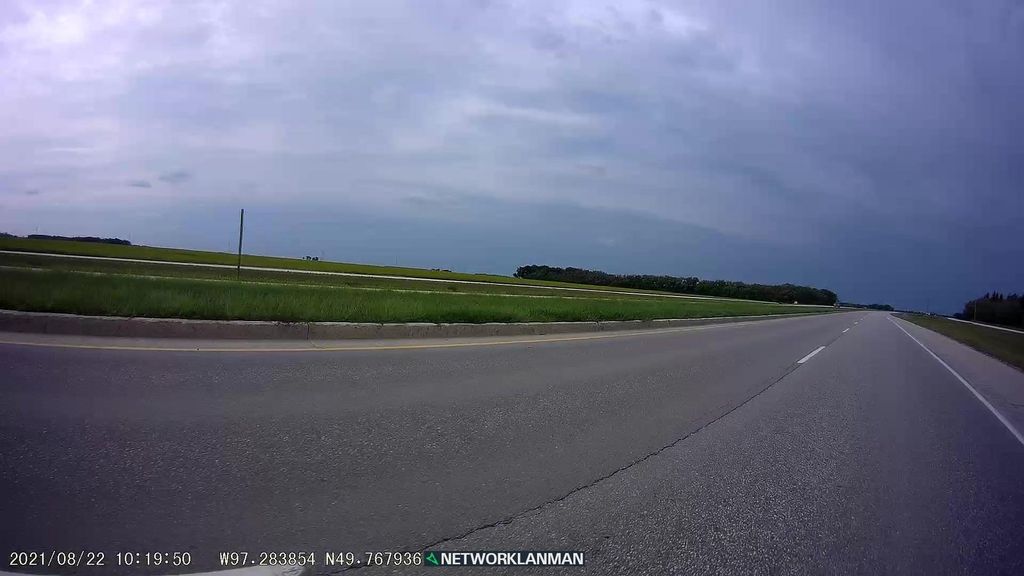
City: winnipeg